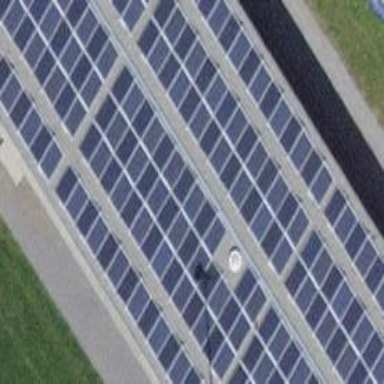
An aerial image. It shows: Solar power generator with photovoltaic panels.